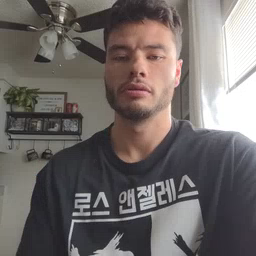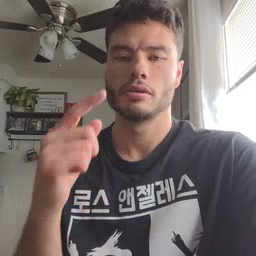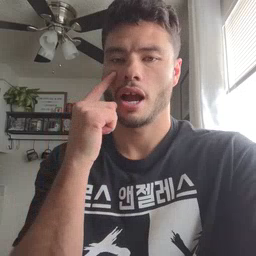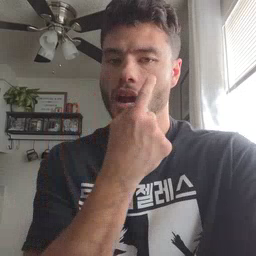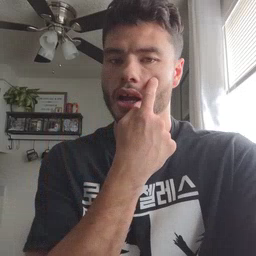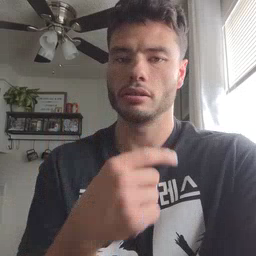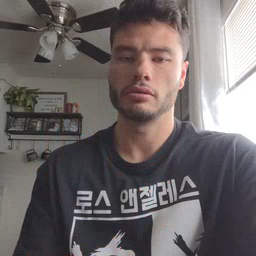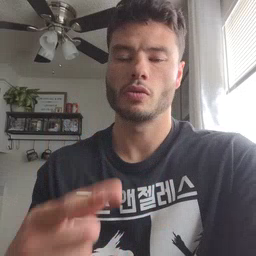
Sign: eye